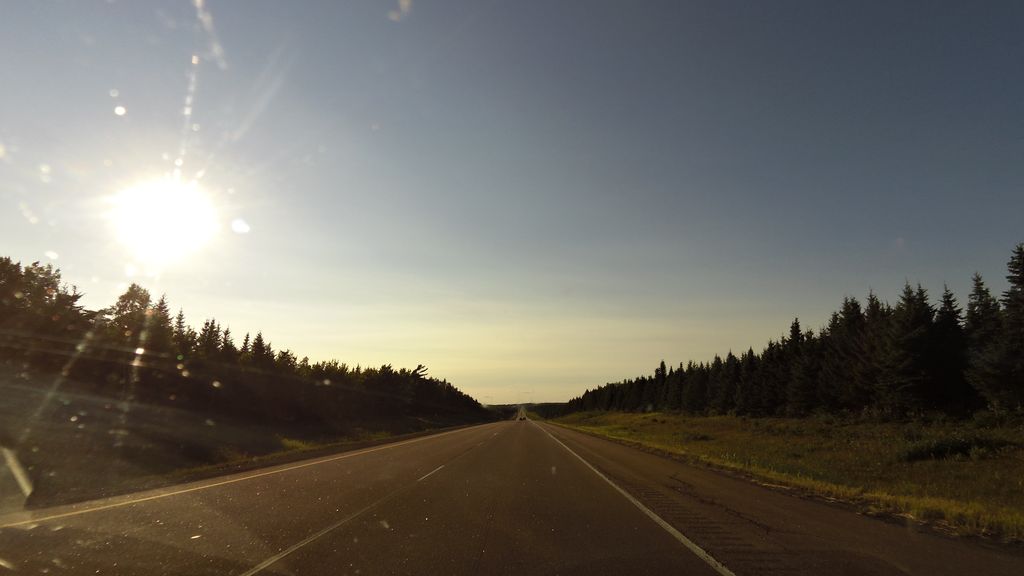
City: charlottetown